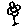
Label: flower